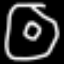
Label: donut